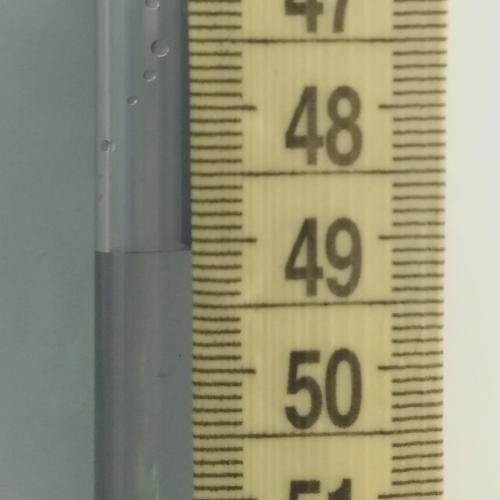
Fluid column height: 49.1 cm